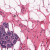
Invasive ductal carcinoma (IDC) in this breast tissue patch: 0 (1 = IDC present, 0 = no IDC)